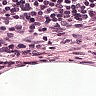
Metastatic tissue present: no